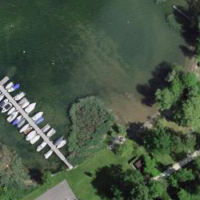
EUNIS habitat code: 14
Species observed at this site:
Corylus avellana
Humulus lupulus